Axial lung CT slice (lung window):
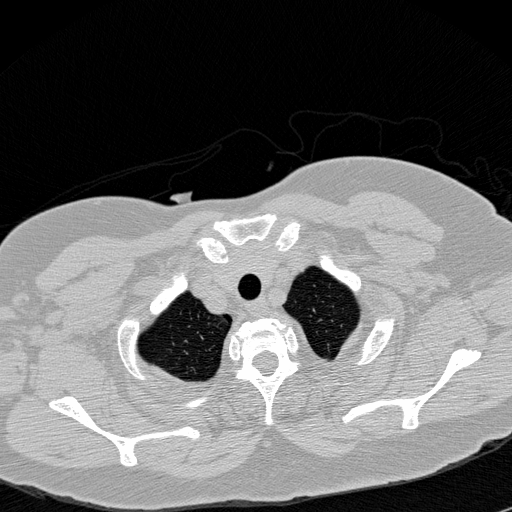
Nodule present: no